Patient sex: M
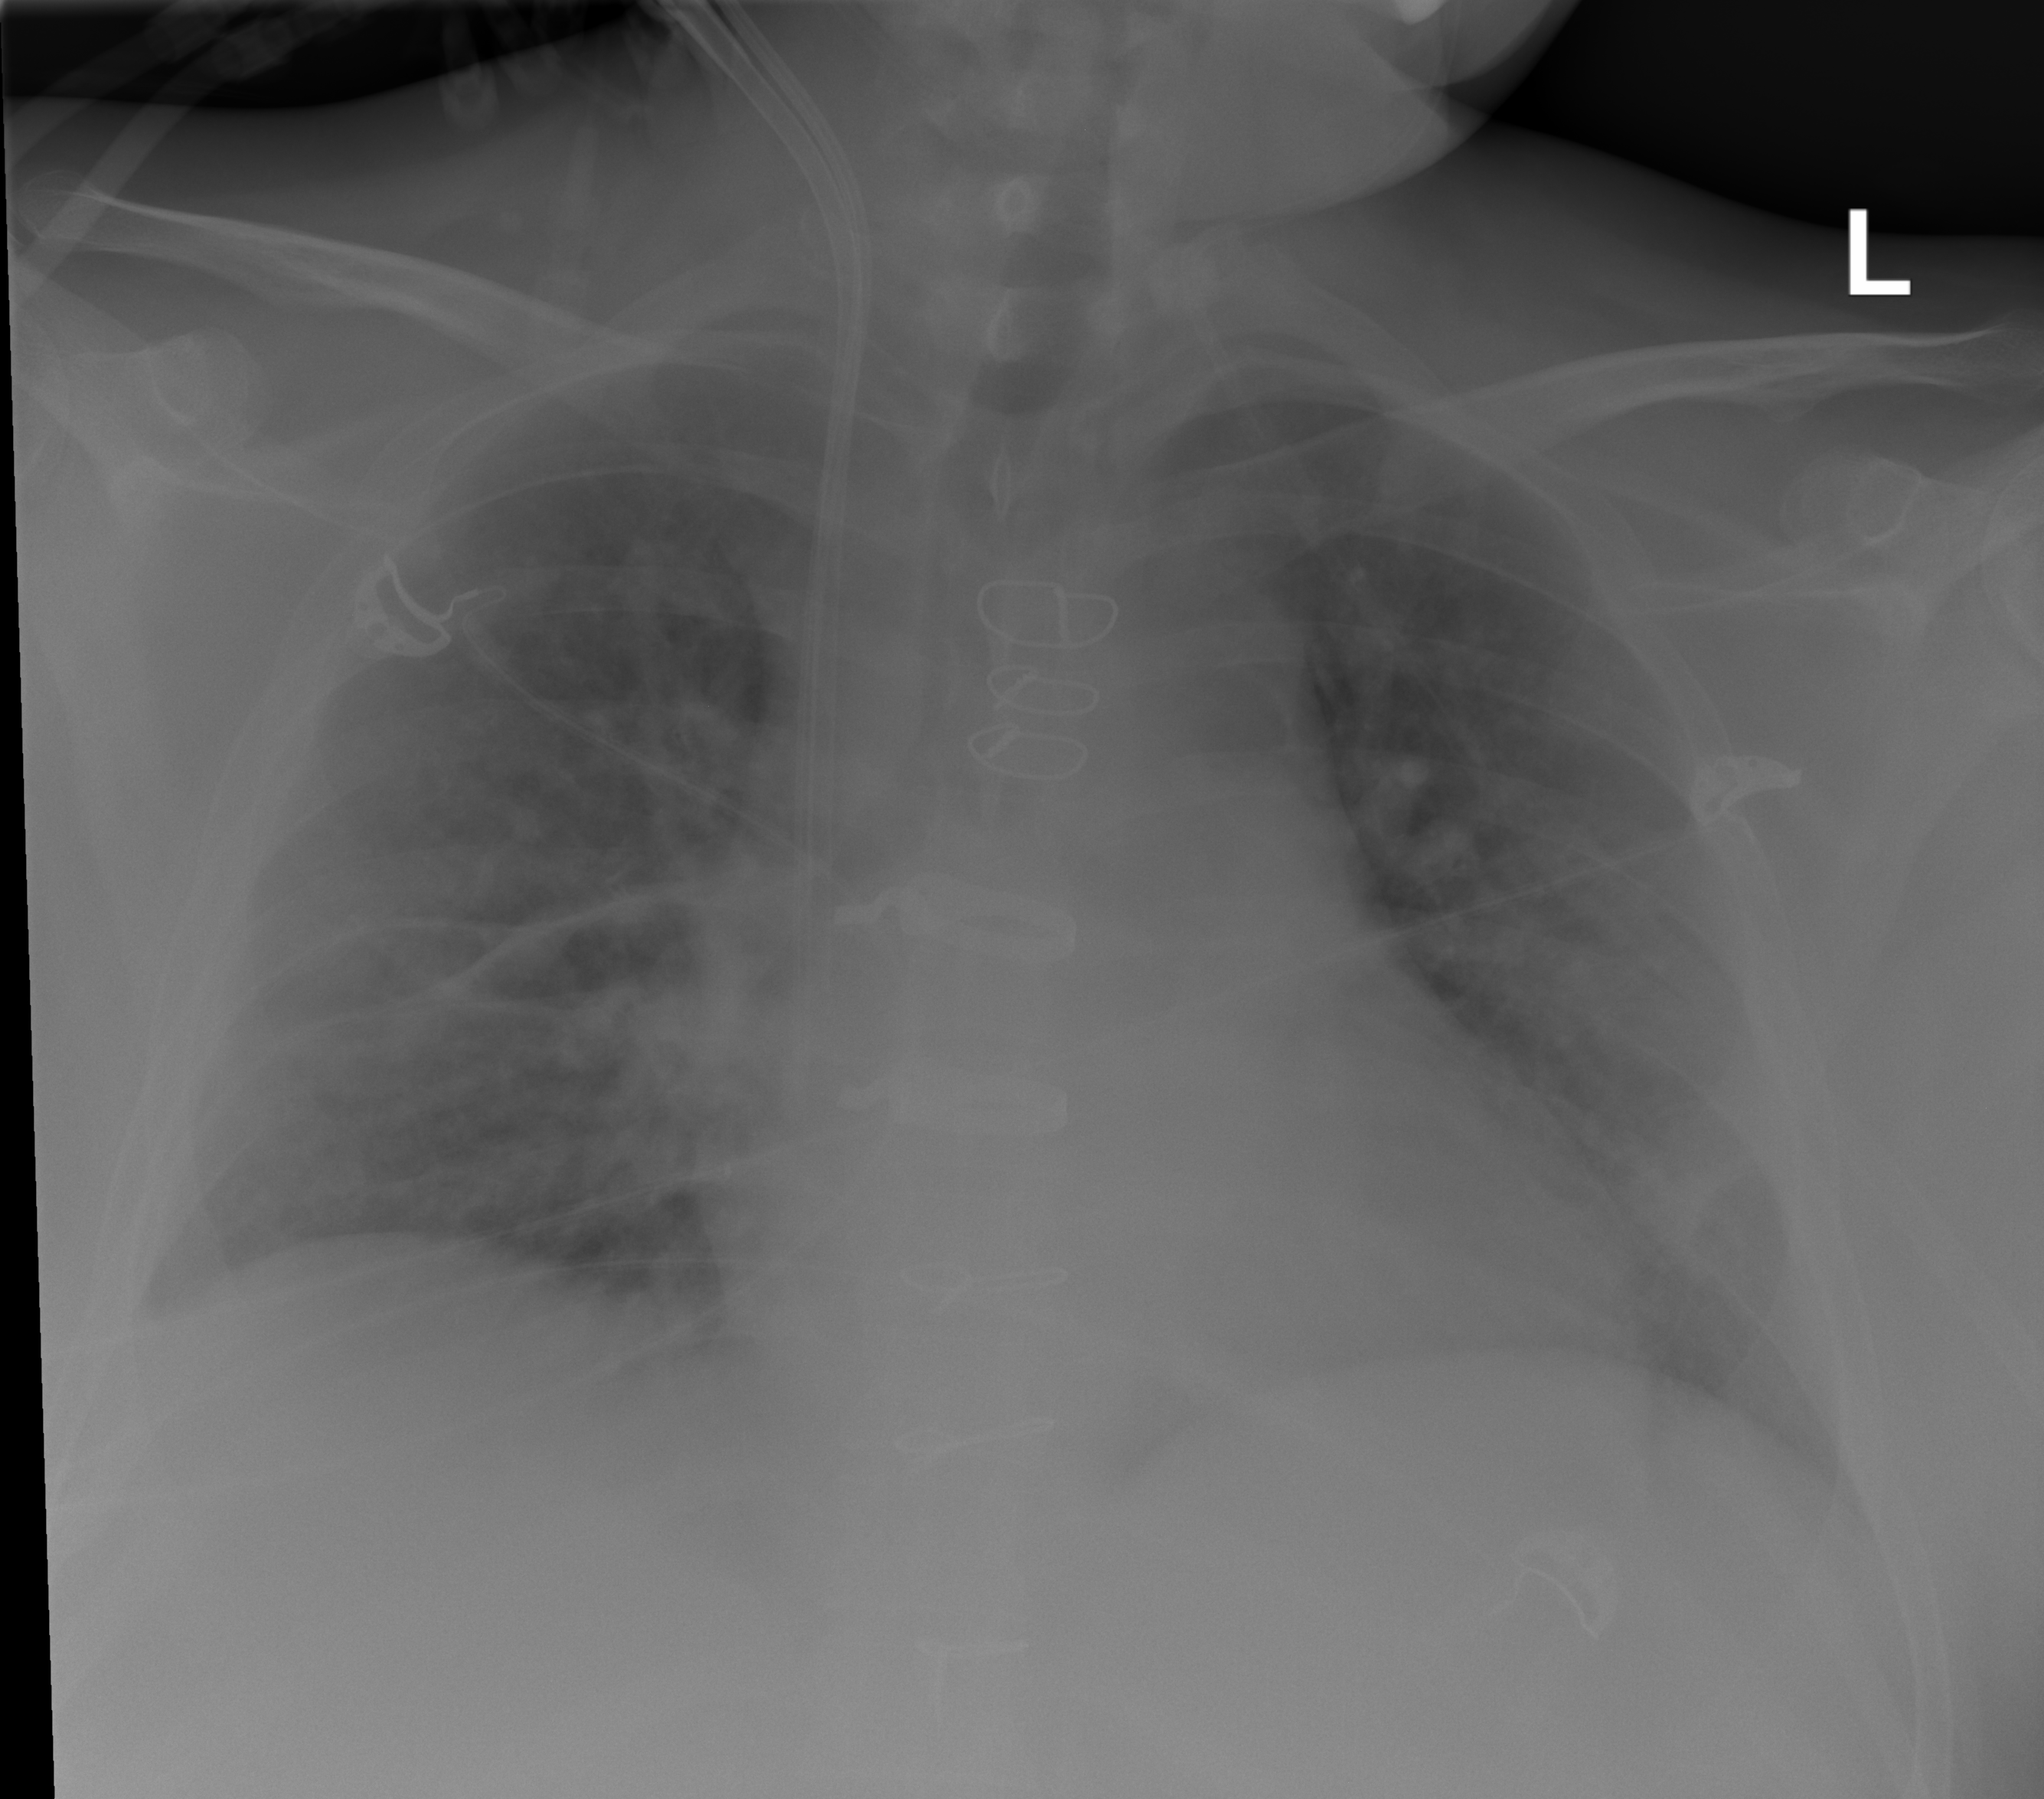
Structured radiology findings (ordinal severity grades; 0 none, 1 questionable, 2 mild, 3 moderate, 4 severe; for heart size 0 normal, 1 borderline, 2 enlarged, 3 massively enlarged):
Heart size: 2
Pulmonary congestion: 2
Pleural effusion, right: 0
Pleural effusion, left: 0
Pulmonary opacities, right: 3
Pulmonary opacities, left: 3
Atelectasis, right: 2
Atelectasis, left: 0